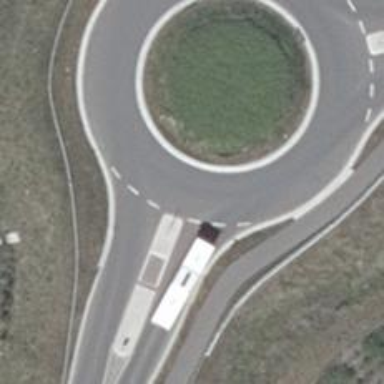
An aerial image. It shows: Secondary road with asphalt surface leading to roundabout.